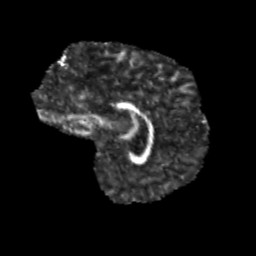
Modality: FA
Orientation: sagittal
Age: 10
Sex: male
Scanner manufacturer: siemens
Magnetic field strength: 3 T
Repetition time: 3.8 s
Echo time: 0.07 s